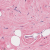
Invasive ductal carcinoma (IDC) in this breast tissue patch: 0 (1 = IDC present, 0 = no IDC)